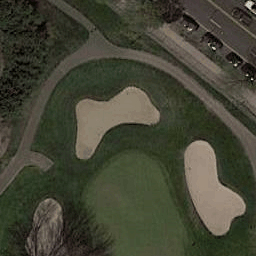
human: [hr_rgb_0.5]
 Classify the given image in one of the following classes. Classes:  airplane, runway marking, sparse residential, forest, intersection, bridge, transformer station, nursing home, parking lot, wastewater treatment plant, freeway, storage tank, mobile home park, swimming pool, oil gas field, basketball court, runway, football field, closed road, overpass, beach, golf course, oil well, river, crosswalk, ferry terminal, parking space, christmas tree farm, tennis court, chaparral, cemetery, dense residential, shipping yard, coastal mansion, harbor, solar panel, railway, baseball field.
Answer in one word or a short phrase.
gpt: golf course